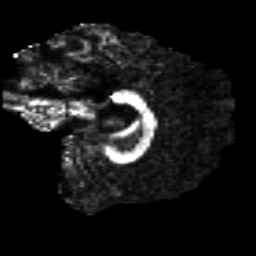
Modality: FA
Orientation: sagittal
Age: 31
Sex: male
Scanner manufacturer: siemens
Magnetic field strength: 3 T
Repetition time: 8.8 s
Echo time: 0.085 s